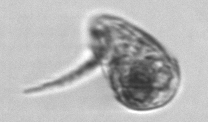
Label: Tontonia_appendiculariformis